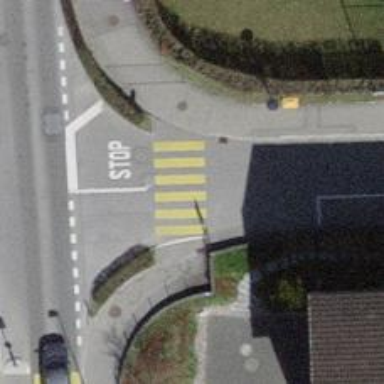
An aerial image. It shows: Uncontrolled zebra crossing.